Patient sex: F
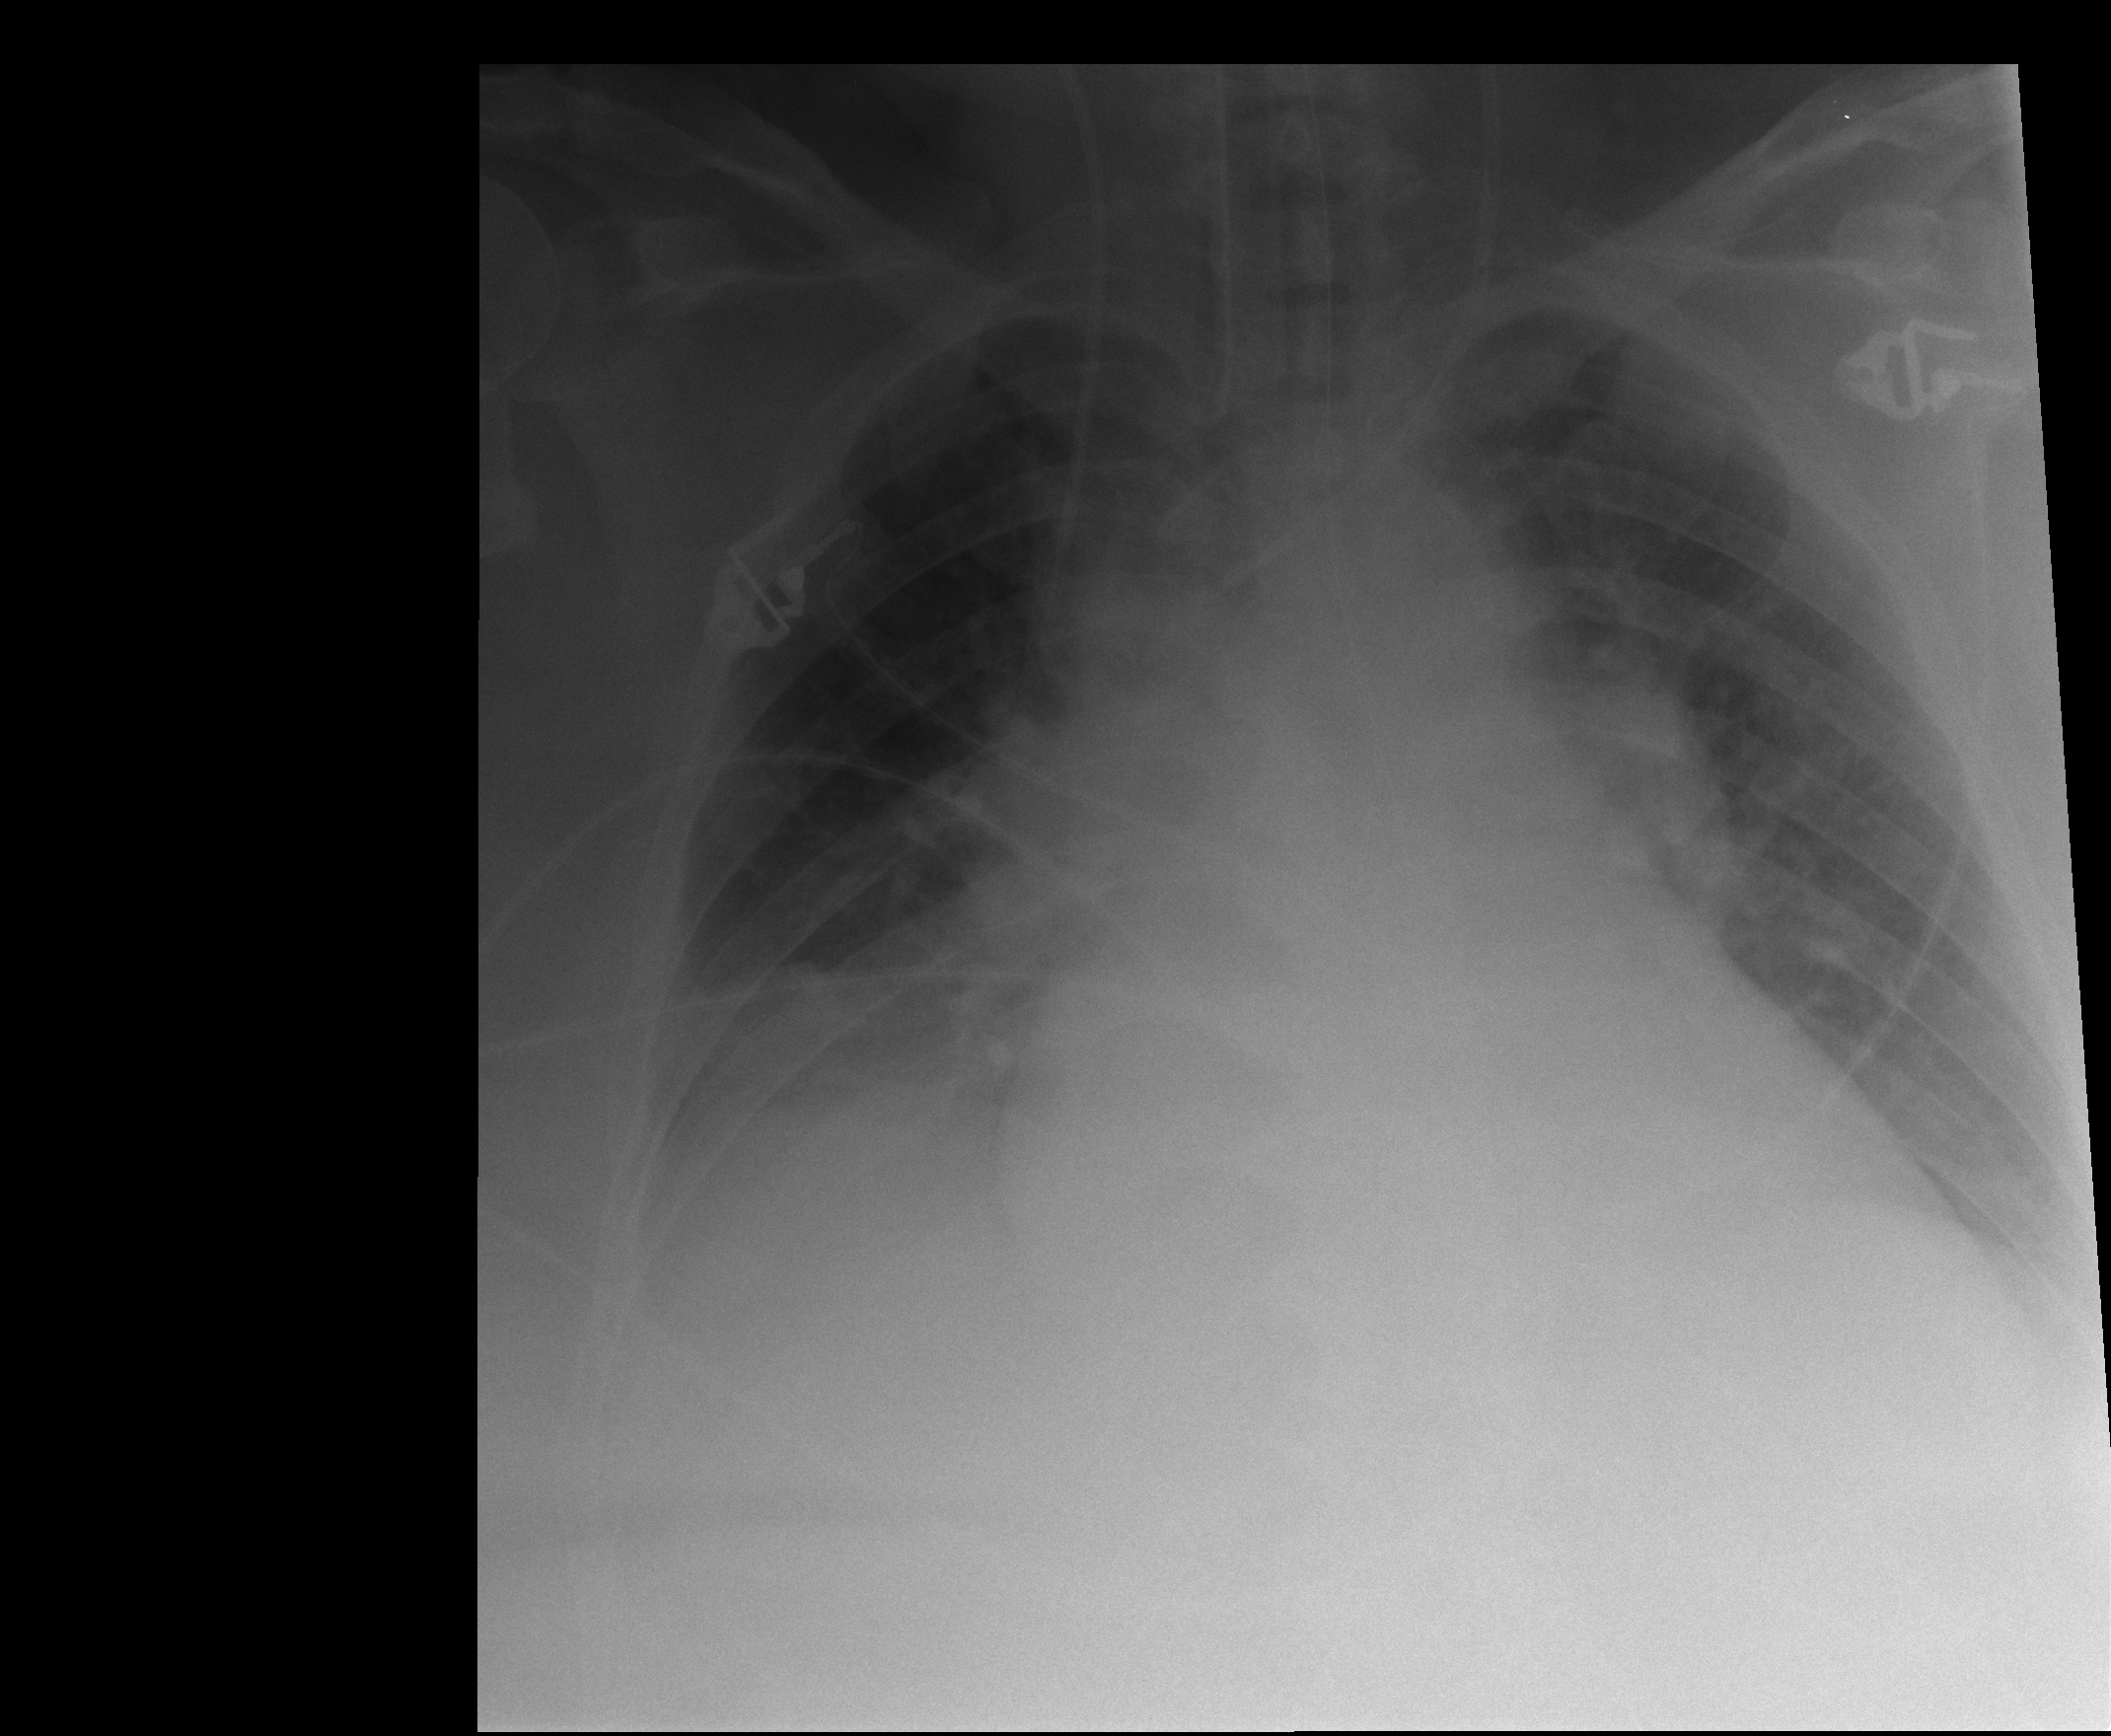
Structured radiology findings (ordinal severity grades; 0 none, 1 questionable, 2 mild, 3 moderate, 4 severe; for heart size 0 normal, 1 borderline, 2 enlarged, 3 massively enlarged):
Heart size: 2
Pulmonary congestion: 2
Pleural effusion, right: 2
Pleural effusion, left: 1
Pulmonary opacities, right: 0
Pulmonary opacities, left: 0
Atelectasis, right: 2
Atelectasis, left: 2